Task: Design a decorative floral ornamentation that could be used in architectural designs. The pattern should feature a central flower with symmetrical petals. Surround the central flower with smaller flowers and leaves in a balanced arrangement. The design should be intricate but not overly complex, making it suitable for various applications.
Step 1009:
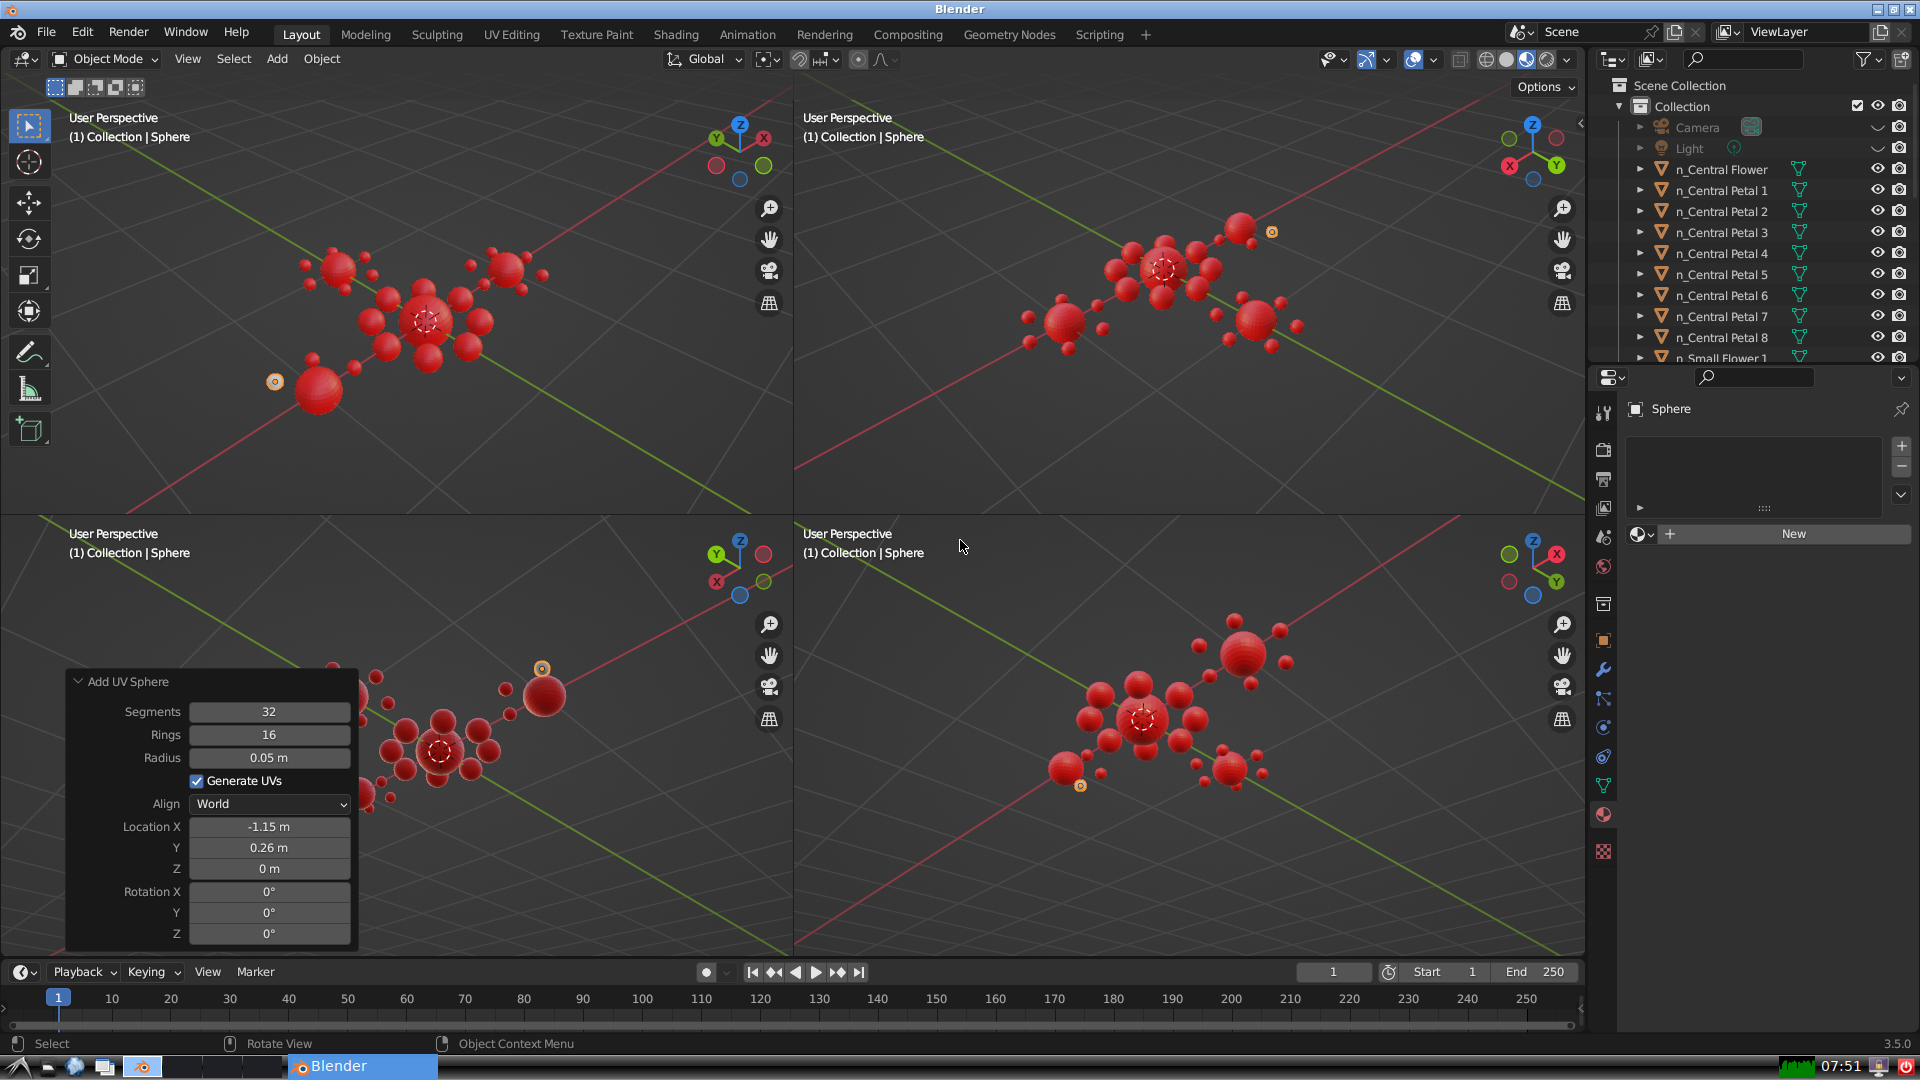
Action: {"mouse_move": [1608, 631]}